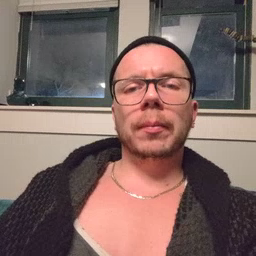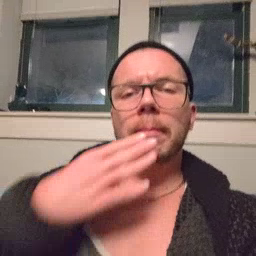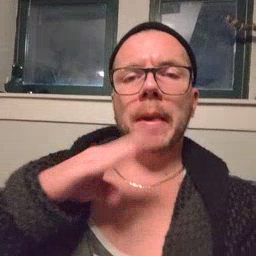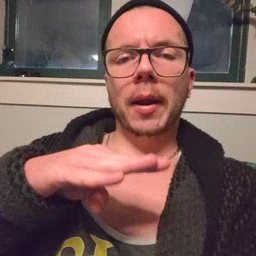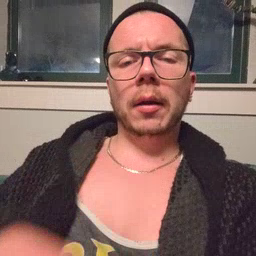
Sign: bad